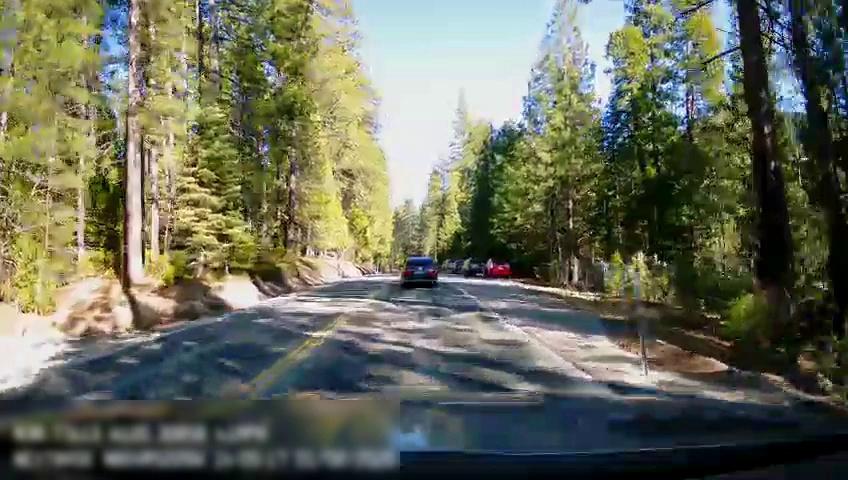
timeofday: Day
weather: Sunny
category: Drivable Space
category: Vehicles | Car
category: Vehicles | SUV
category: Vehicles | Car
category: Vehicles | Car
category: Lanes | Opposite Lane
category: Lanes | Opposite Lane
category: Lanes | Current Lane
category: Lanes | Current Lane